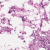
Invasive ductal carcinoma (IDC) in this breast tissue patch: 0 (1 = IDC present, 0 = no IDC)